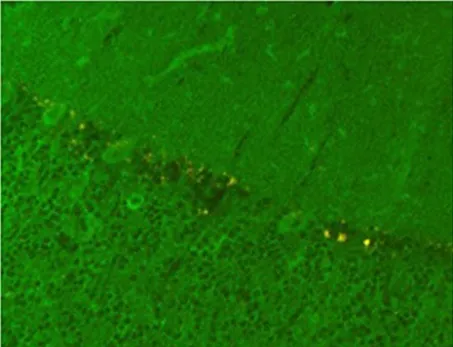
Indirect immunofluorescence assay on primate cerebellar and intestinal sections. (A,B) Granular cytoplasmic and dendritic fluorescence of Purkinje cells and a granular fluorescence of the molecular and granular cerebellar layers. Sera in dilution 1:100.
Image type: pathology (immunostaining)